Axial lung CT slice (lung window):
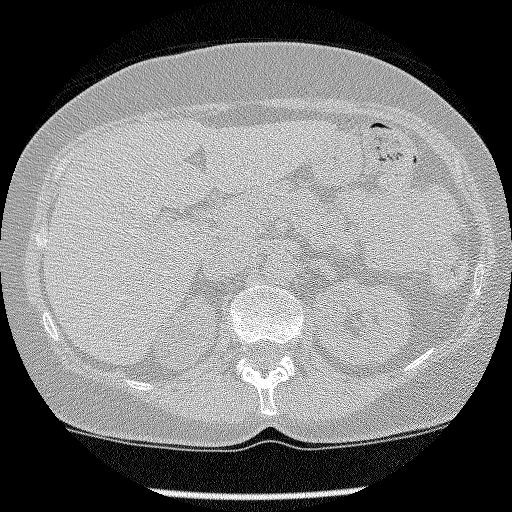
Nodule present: no